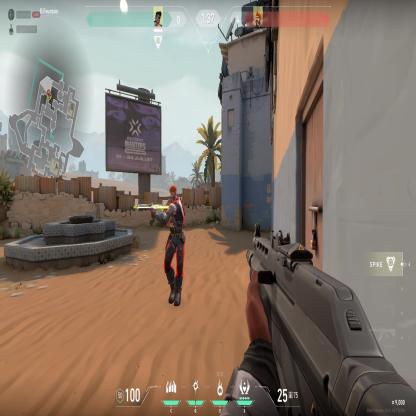
Label: enemy